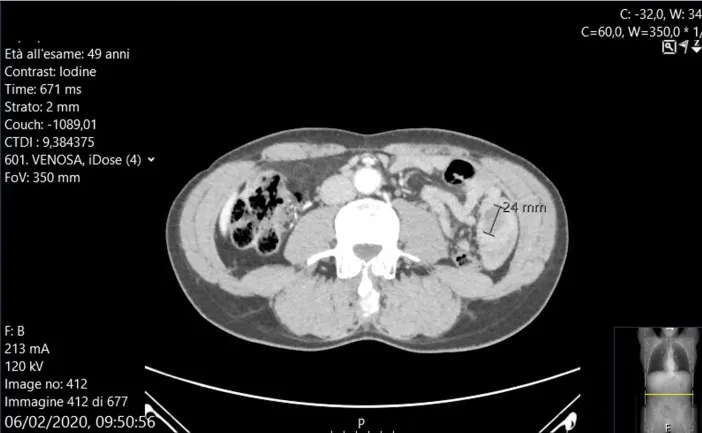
Ct-scan showing the invaginated tract containing a 24 mm mass.
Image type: radiology (ct)